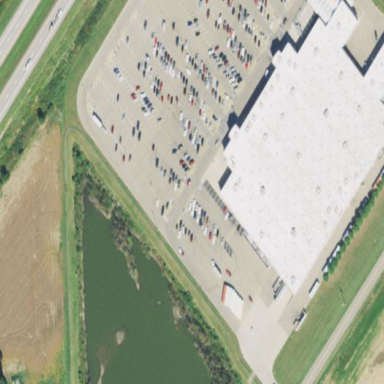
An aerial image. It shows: Retail building housing supermarket.